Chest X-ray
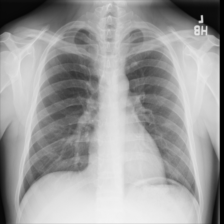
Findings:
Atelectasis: negative
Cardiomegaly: negative
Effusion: negative
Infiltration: negative
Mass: negative
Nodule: negative
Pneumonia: negative
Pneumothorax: negative
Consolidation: negative
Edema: negative
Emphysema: negative
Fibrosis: negative
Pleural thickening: negative
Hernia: negative